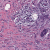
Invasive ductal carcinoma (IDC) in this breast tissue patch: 1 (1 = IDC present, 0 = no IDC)